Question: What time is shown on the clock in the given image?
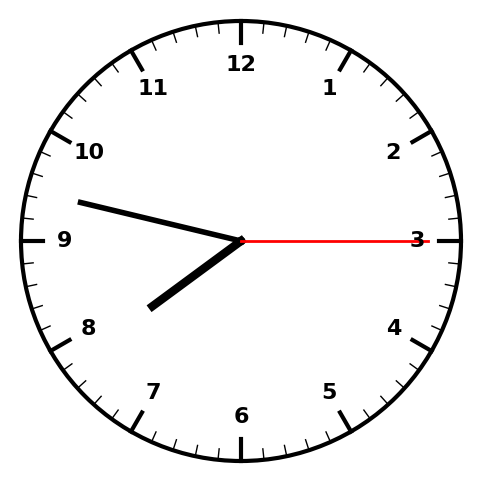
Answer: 07:47:15